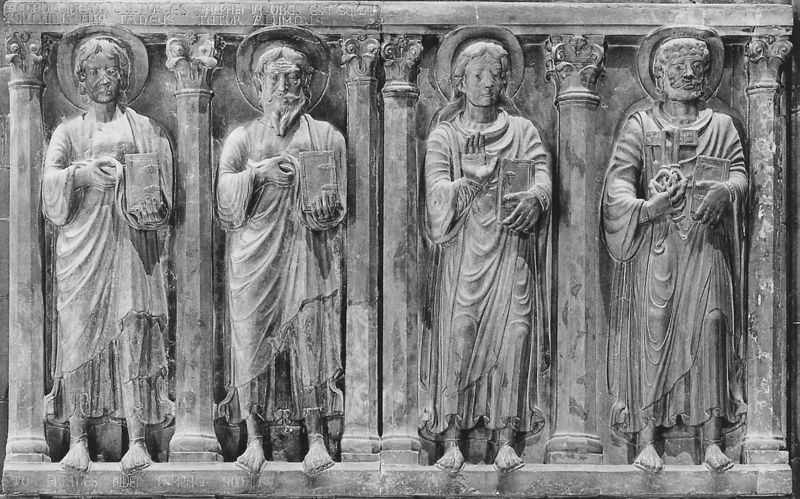
Titel: Apostelrelief; ursprünglich Teil der Chorschranken
Standort: Mailand, Dom (EU - I)
Schlagwörter: fuß, hand, mann, menschen, finger, männer, pfeiler, stirn, säule, säulen, bart, bärte, bibel, falten, stein, gesten, hände, gewand, stehend, gewänder, gotik, skulptur, relief, füße, bücher, rahmung, fassade, inschrift, faltenwurf, vier, barfuss, buch, kapitell, gestus, heiligenschein, nimbus, mittelalter, heilige, schlüssel, korinthisch, brezel, petrus, testament, hochrelief, latein, biebel, apostel, evangelium, evangelisten, lukas, propheten, matthäus, evangelien, 4, fulß, biebeln